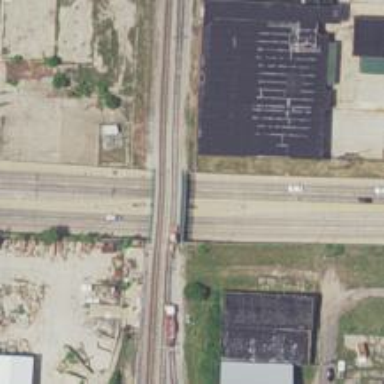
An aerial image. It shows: Railway bridge over siding.